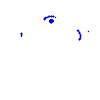
Particle: kaon